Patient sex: F
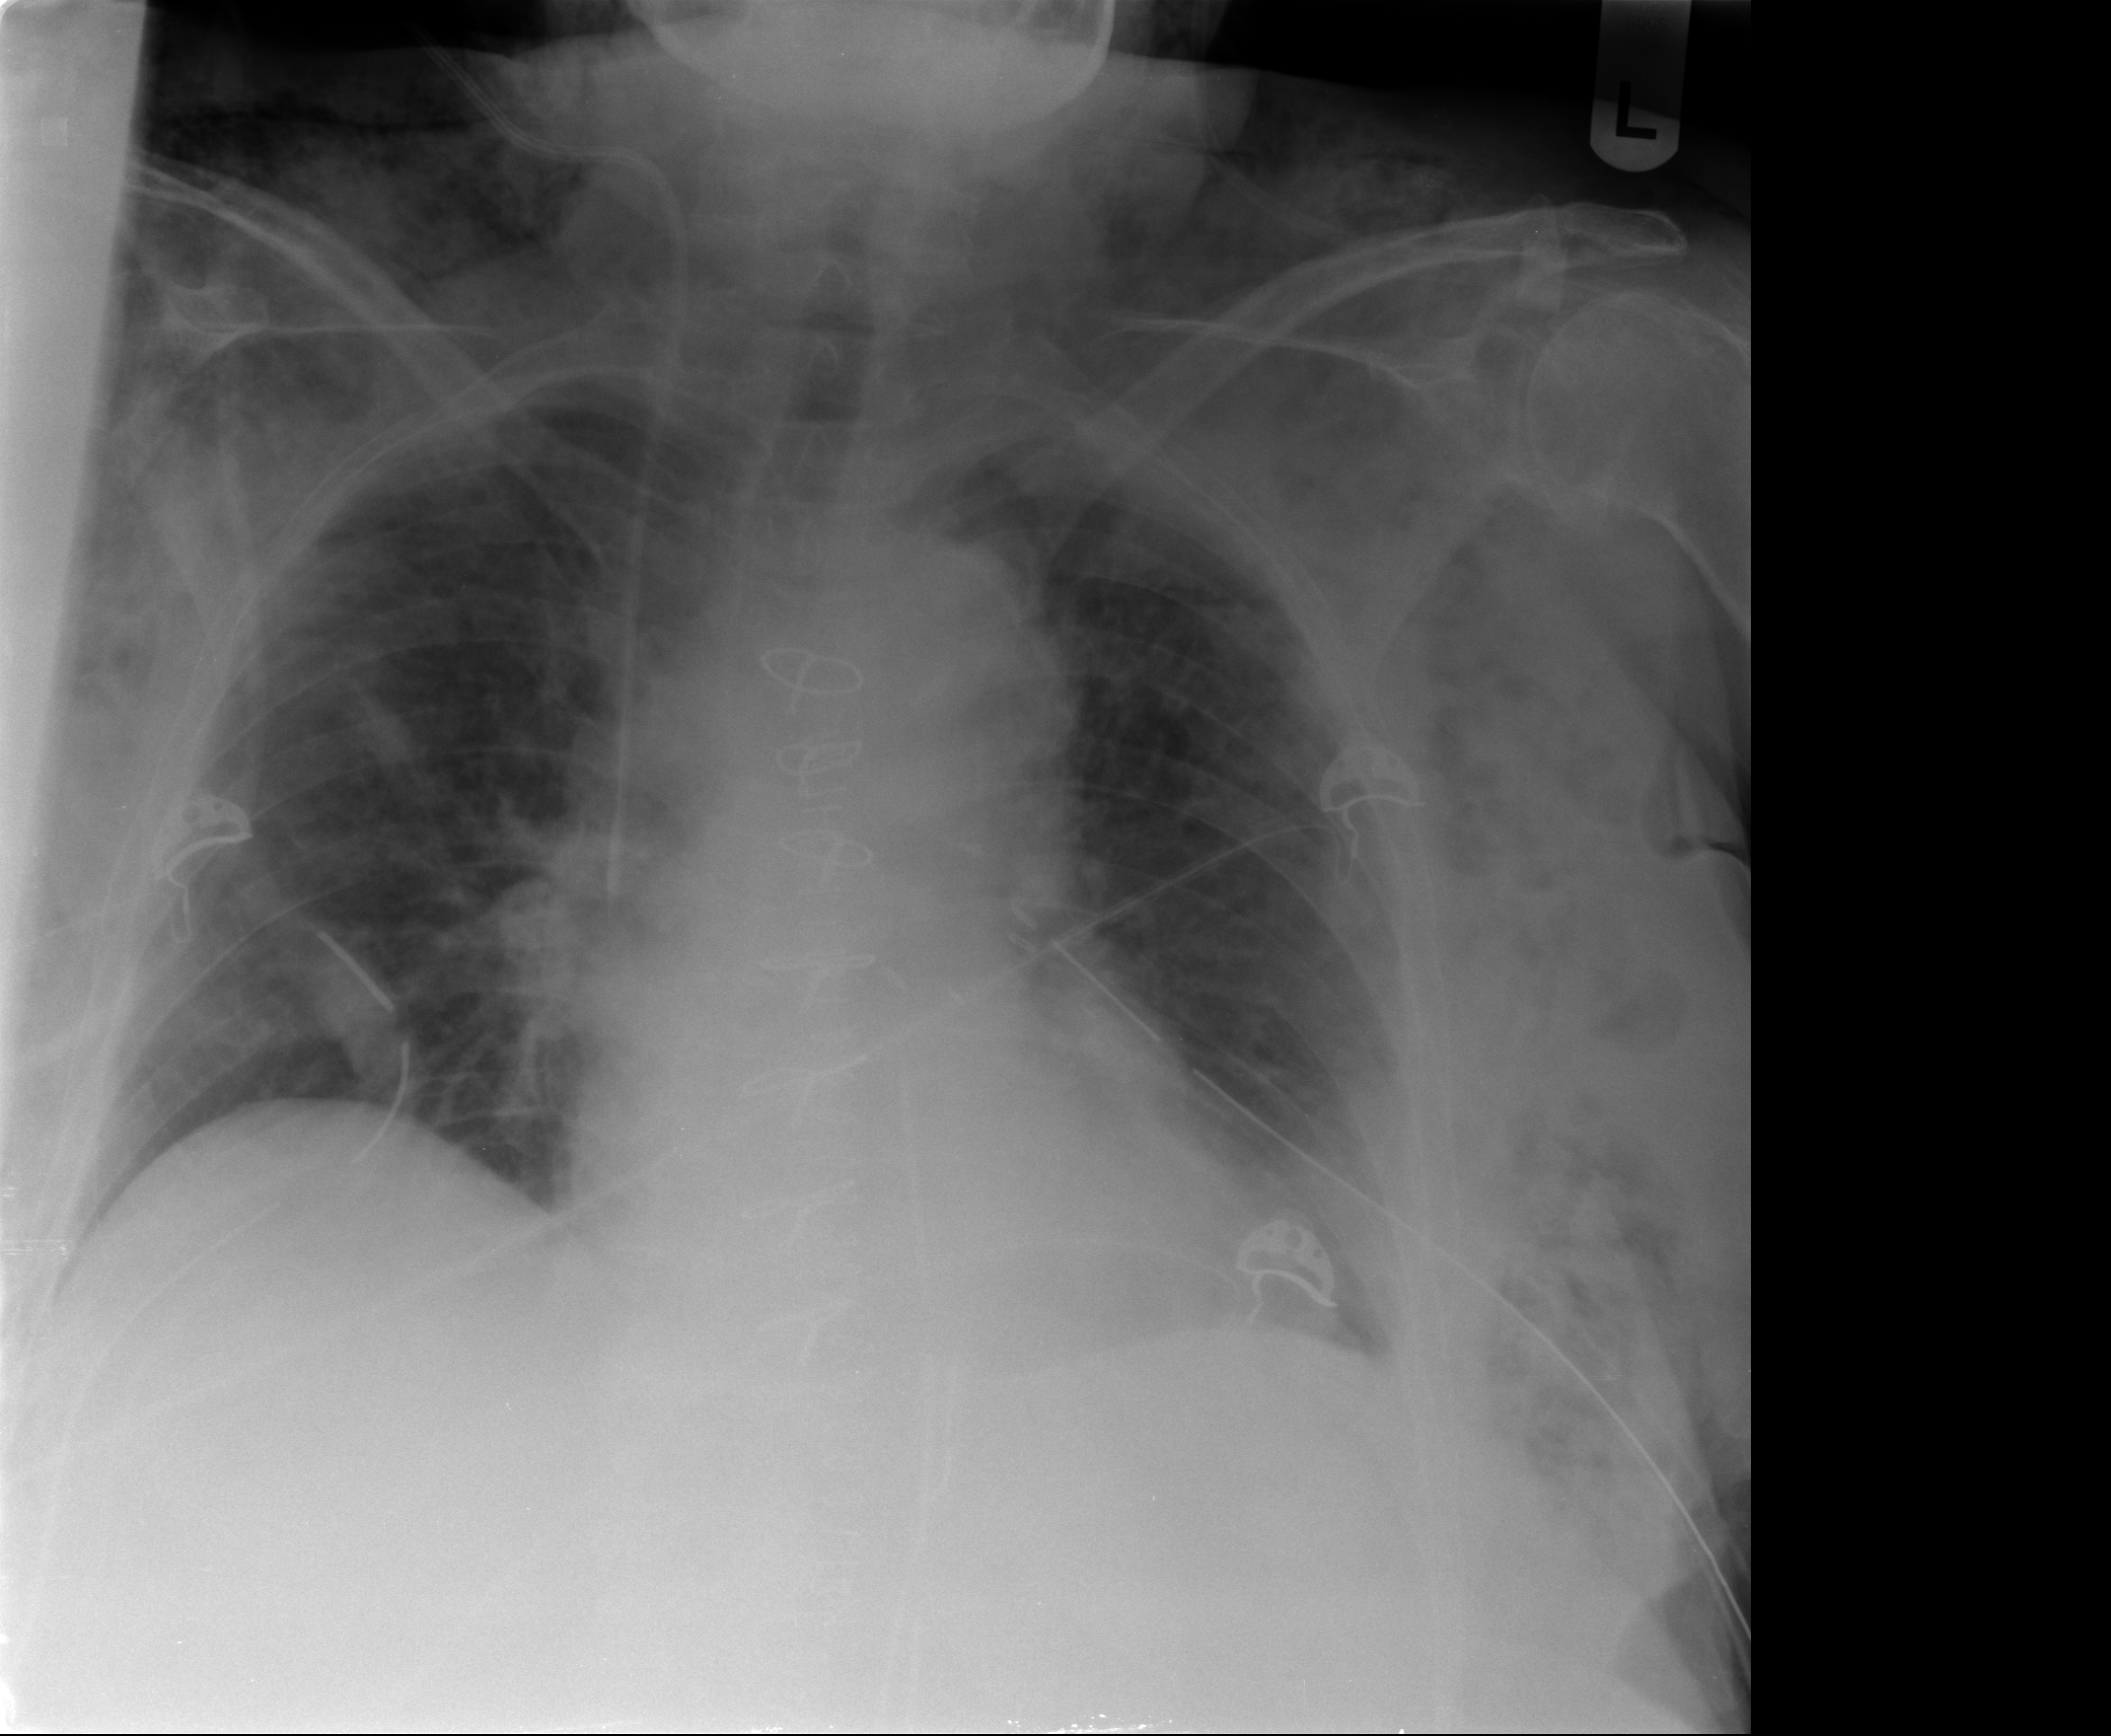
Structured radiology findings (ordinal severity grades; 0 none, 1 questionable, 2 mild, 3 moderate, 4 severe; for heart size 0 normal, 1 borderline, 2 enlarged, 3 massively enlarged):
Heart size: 2
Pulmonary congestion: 2
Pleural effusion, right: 1
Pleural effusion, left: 2
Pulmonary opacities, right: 2
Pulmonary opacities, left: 2
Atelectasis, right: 2
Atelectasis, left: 2